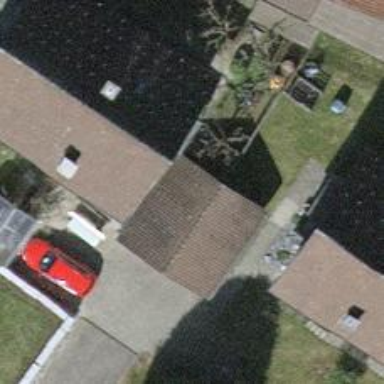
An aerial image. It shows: Gabled roof garage.